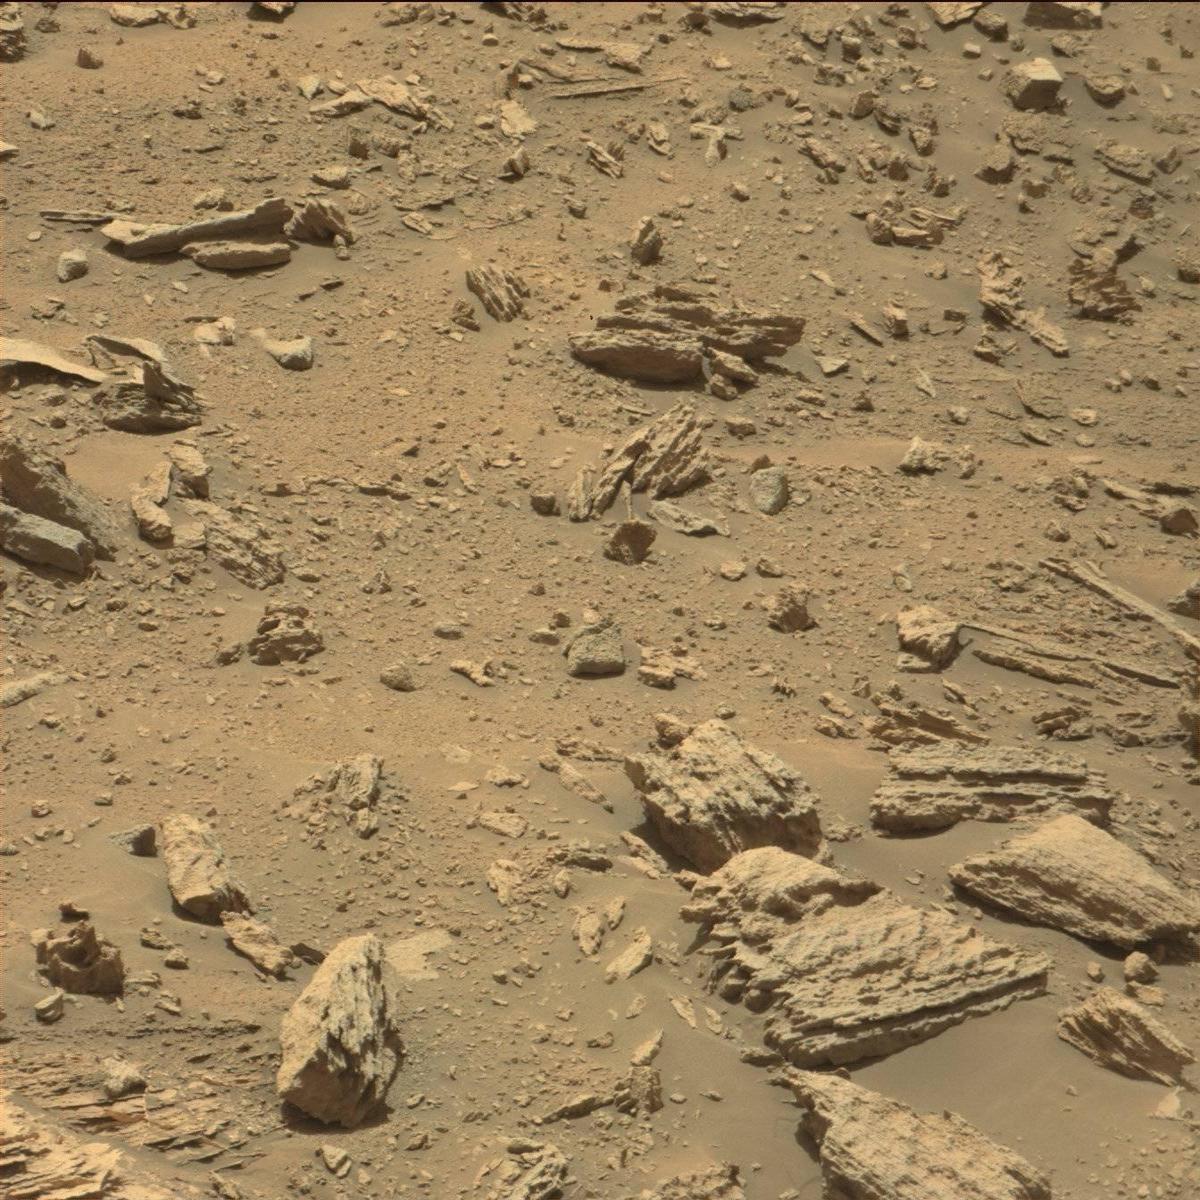
Terrain classes present: Bedrock, Rock, Sand / Soil